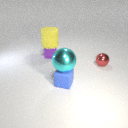
small purple metal cube to the left of small red metal sphere